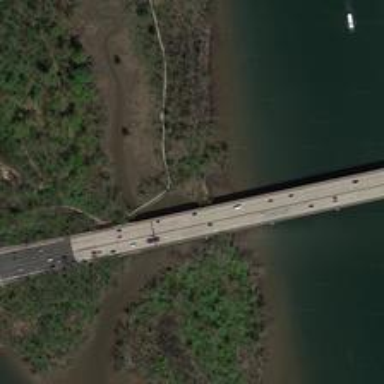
The magnificent bridge with several branches stretcj across the river which has an island in it .